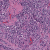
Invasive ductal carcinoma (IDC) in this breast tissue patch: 1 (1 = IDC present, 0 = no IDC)